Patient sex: F
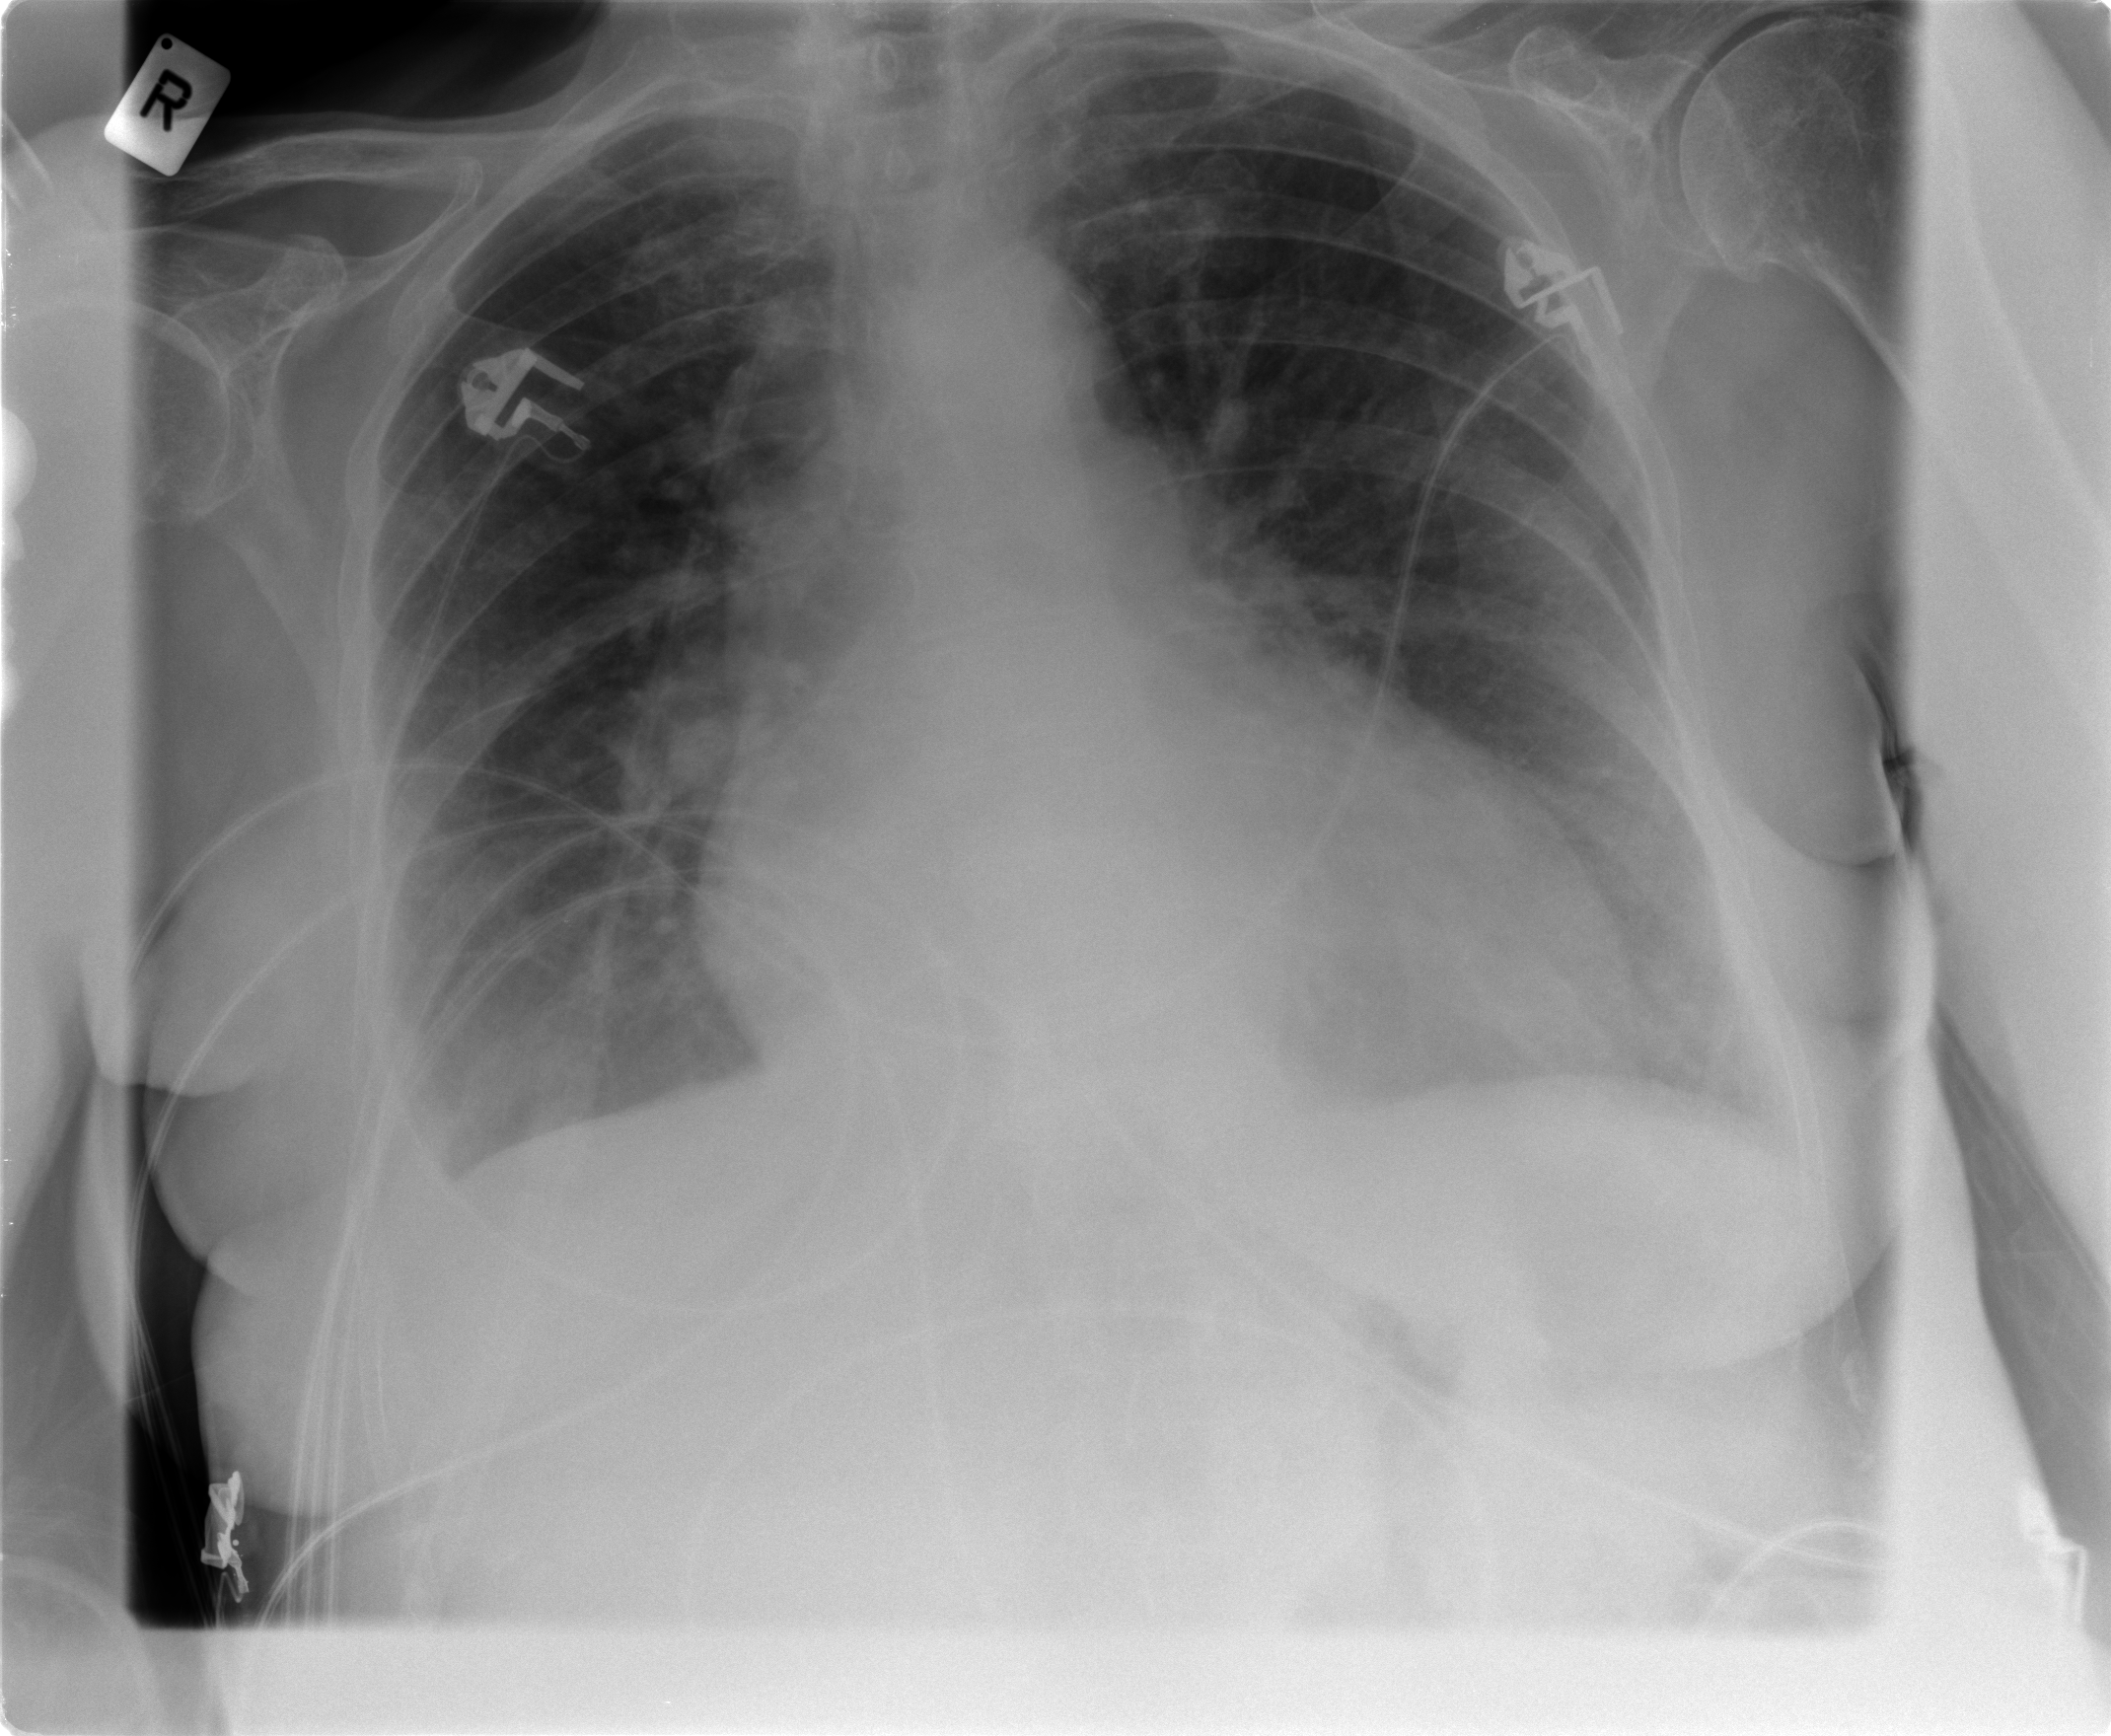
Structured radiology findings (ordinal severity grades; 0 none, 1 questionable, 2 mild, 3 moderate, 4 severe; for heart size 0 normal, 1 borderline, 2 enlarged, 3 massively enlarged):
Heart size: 2
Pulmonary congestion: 0
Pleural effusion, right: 2
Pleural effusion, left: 1
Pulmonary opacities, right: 0
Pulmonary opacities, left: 0
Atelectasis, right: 2
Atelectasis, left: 2